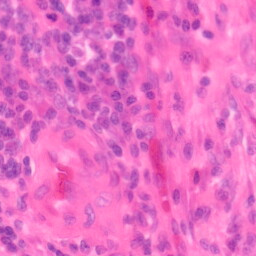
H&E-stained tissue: Colon